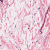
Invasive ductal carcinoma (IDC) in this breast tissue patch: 0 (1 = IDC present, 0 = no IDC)